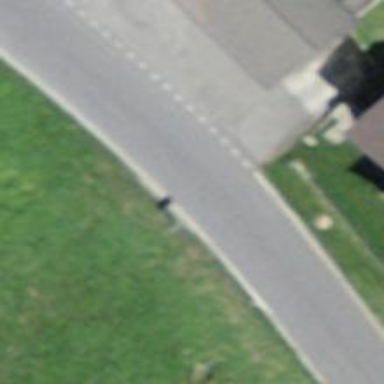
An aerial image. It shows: Set of steps on the road.